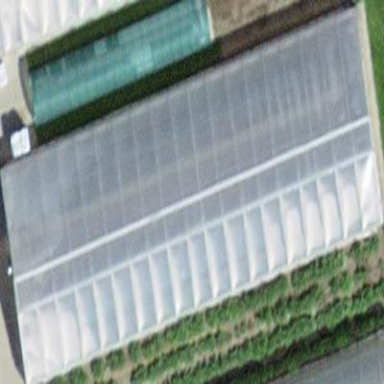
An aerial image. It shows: Greenhouse.